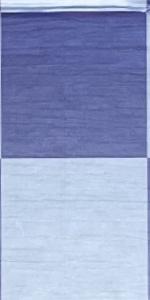
Label: Empty